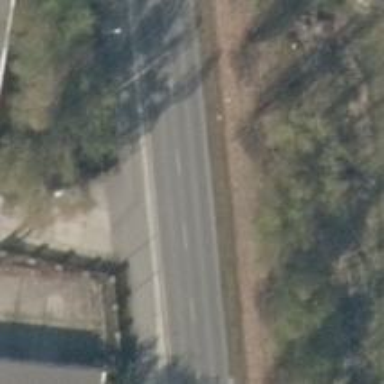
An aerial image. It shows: Secondary road with asphalt surface. There is cycle track on the right side and asphalt sidewalk on the right side.